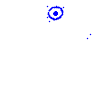
Particle: kaon